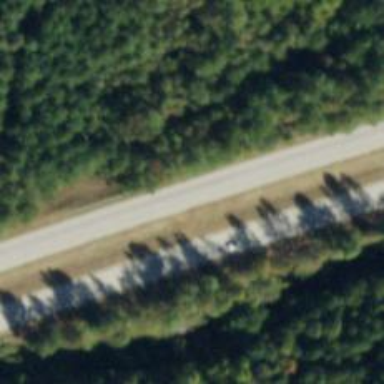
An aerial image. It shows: Trunk highway with expressway features.